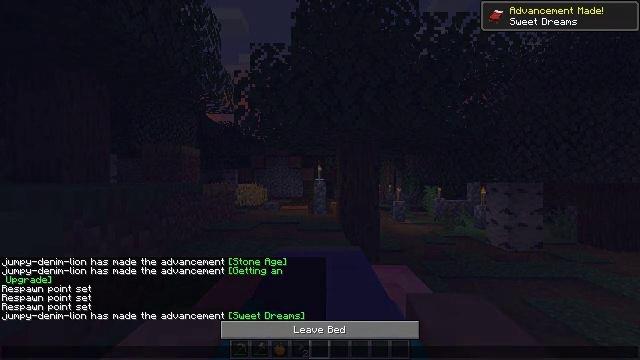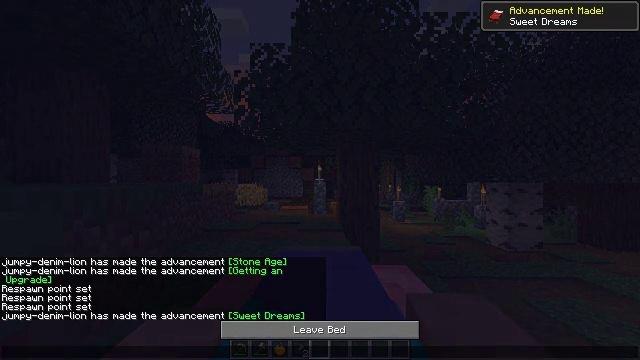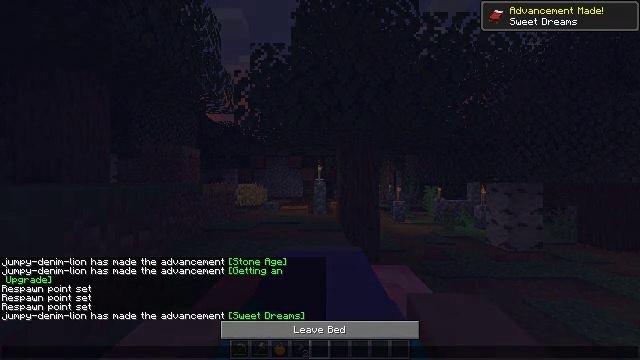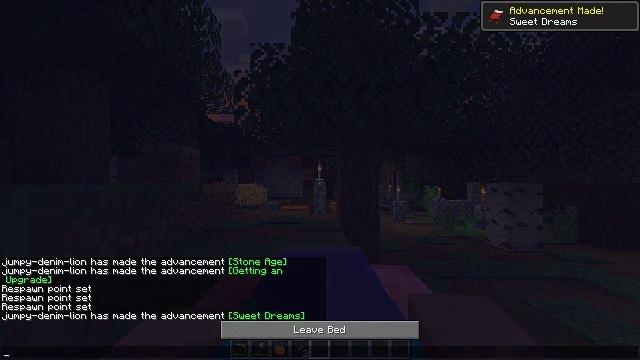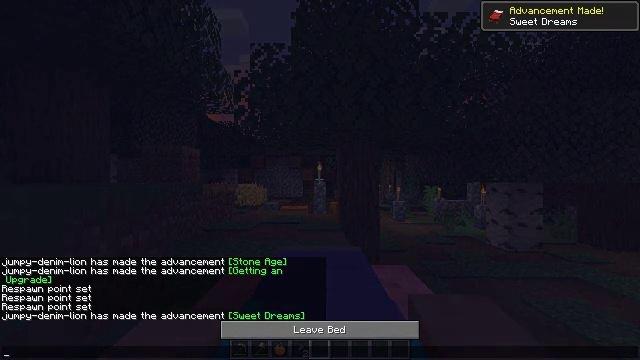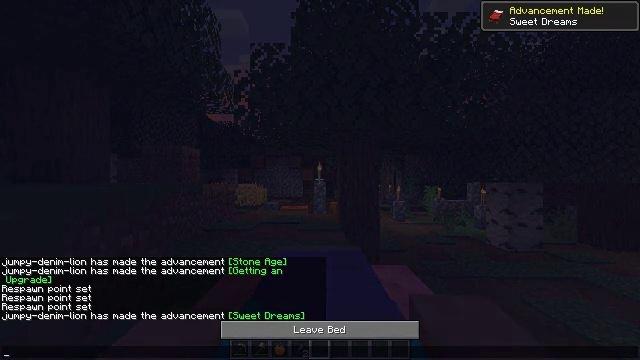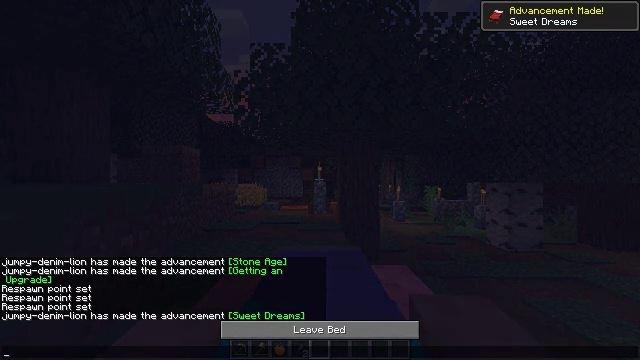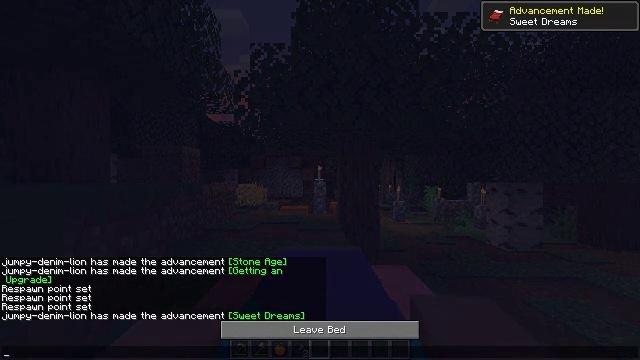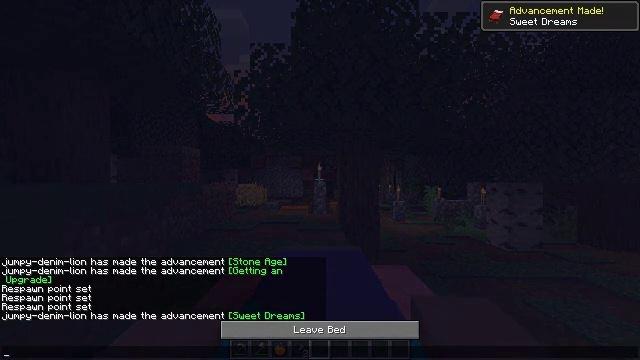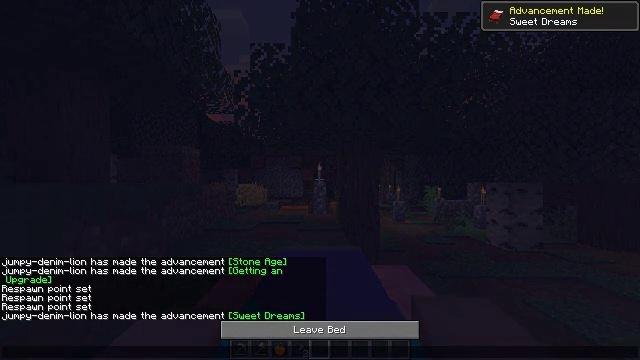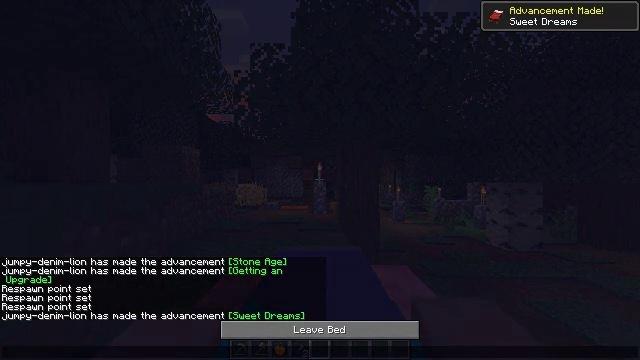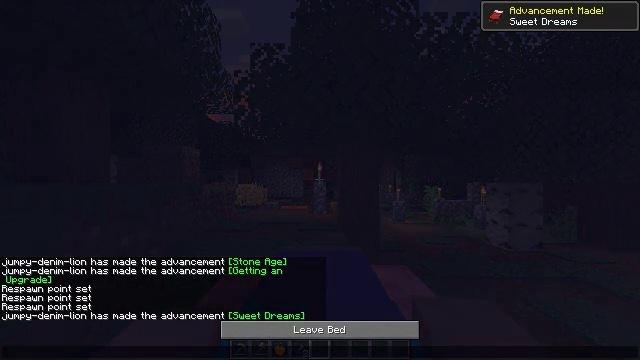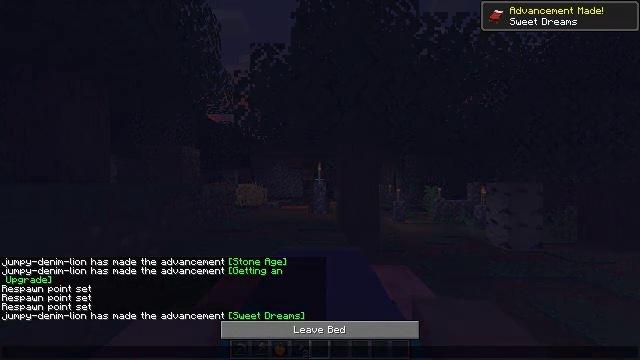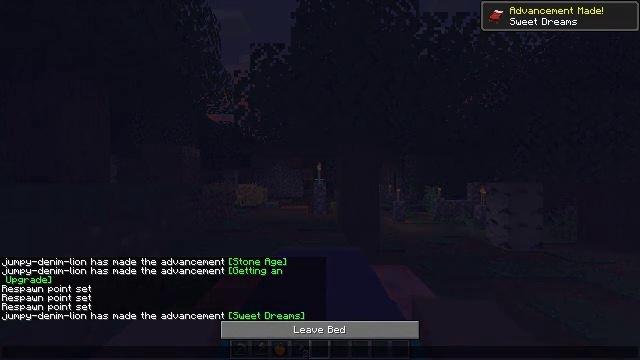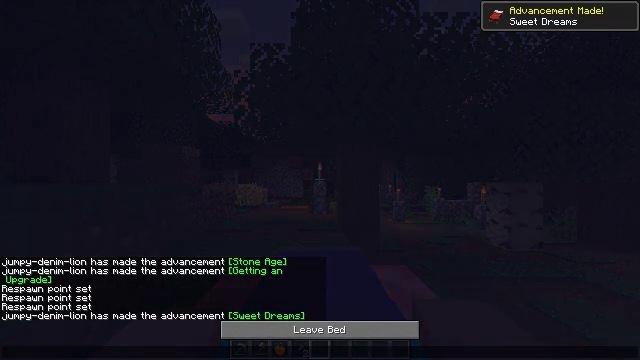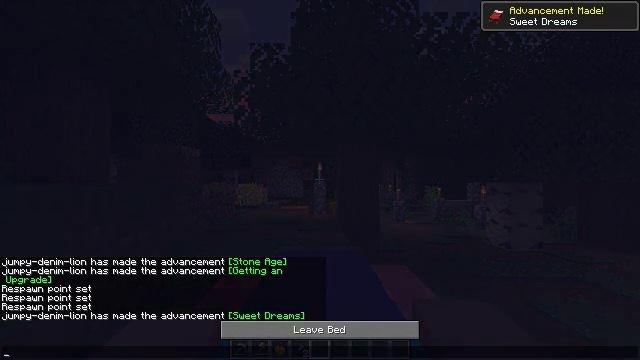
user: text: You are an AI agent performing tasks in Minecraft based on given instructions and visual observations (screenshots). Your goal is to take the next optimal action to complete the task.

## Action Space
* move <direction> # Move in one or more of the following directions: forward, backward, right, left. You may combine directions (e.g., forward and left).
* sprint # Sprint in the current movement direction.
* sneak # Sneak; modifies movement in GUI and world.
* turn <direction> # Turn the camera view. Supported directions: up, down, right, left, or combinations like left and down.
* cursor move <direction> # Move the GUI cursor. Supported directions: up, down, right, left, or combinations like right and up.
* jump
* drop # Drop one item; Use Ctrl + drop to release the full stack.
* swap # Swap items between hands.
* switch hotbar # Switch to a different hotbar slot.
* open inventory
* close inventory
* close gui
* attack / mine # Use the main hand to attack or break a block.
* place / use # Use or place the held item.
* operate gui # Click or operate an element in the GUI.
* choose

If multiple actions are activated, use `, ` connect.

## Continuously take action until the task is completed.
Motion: motion action
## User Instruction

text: Remove the pink bed from its location.
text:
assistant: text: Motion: no_op
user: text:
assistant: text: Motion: no_op
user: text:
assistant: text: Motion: no_op
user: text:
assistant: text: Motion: no_op
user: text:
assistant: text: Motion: no_op
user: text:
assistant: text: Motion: no_op
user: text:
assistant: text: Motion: no_op
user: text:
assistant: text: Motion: cursor move down
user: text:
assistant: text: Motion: cursor move down
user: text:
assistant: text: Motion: cursor move down
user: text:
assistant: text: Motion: no_op
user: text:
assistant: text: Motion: no_op
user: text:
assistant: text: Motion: no_op
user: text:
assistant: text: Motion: no_op
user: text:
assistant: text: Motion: no_op
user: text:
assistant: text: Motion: no_op
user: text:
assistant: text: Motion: no_op
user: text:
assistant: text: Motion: no_op
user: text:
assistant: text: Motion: no_op
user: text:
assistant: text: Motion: no_op
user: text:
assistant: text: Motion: close gui
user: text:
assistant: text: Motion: turn right and down
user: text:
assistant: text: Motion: no_op
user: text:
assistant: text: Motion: no_op
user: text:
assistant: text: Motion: no_op
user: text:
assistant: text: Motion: no_op
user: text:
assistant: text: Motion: no_op
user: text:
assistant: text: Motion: no_op
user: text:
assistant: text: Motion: no_op
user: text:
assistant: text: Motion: turn right and down